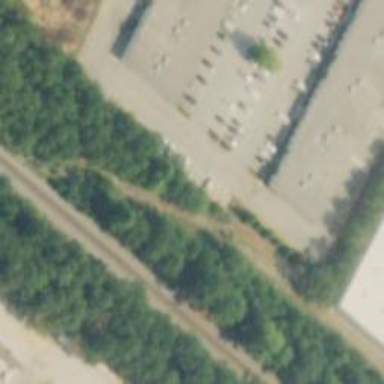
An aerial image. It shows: Disused railway spur line.